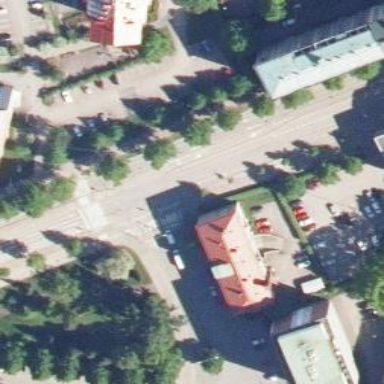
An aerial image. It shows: Uncontrolled crossing on the road.